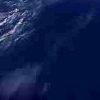
Label: water